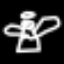
Label: angel